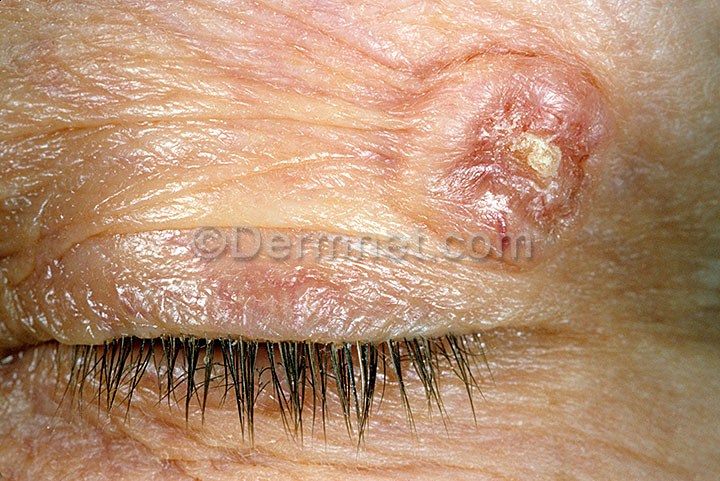
Disease: Actinic Keratosis Basal Cell Carcinoma and other Malignant Lesions